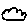
Label: cloud